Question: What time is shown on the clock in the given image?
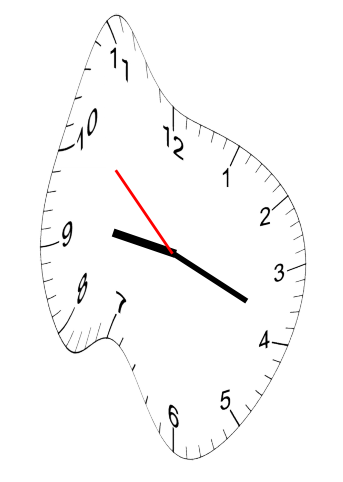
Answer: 09:18:52